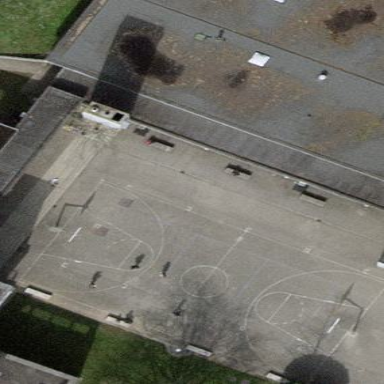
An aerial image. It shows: Basketball court with asphalt surface.